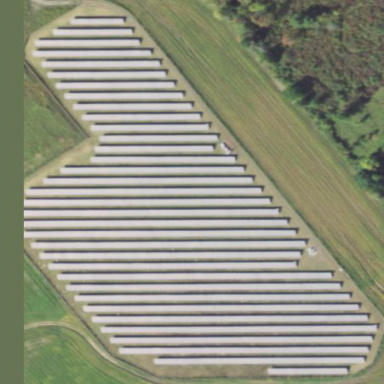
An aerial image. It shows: Solar power plant utilizing photovoltaic technology.